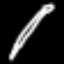
Label: pencil